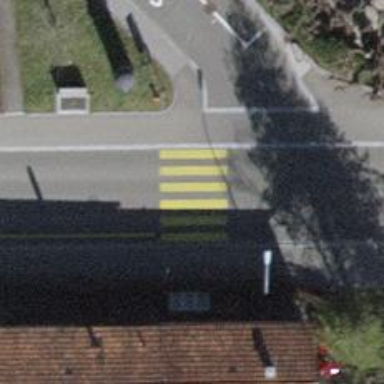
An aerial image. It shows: Zebra crossing on the road.